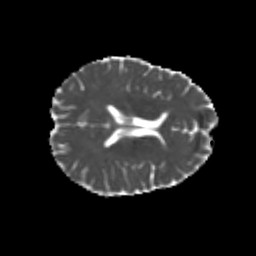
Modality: MD
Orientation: axial
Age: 22
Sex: female
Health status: healthy
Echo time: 0.074 s